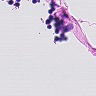
Metastatic tissue present: no